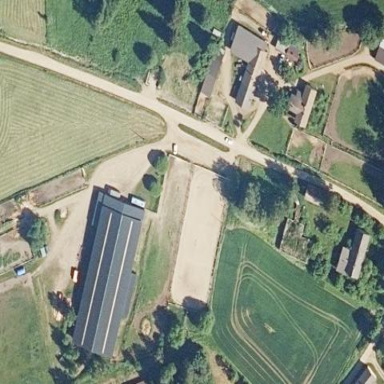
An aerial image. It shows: Farmyard used for horse riding.